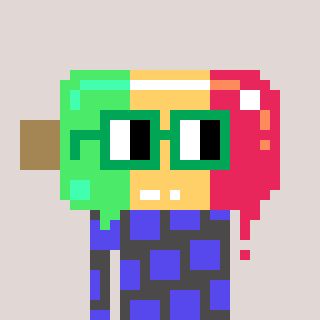
a pixel art character with square green glasses, a icepop-shaped head and a grayscale-colored body on a warm background